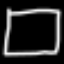
Label: square